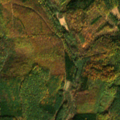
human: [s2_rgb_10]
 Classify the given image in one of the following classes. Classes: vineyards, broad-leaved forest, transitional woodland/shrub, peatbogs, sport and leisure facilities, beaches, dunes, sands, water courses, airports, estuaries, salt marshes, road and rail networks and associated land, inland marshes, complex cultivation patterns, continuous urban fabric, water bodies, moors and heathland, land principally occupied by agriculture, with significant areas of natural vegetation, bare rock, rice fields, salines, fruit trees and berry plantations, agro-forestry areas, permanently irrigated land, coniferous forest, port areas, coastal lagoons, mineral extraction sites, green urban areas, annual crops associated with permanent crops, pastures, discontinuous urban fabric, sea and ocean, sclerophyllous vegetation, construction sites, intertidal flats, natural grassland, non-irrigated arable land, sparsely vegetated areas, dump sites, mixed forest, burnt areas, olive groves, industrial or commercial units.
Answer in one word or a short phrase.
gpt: broad-leaved forest, coniferous forest, mixed forest, transitional woodland/shrub